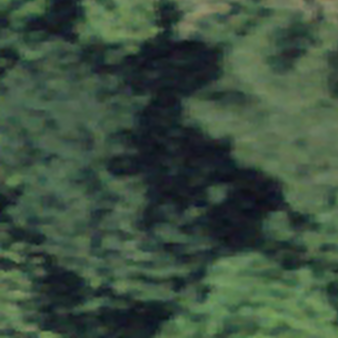
Label: other